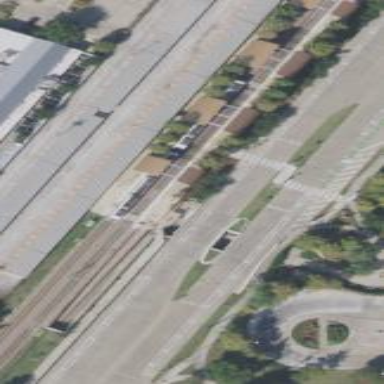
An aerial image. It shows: Light rail station that serves as public transport hub for the light rail system.